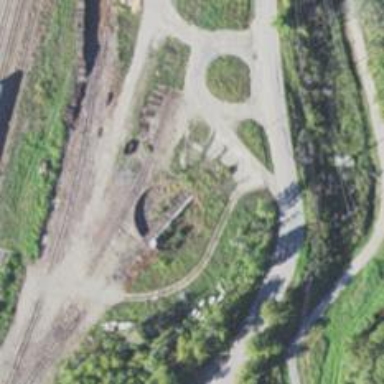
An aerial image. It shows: Railway yard in service.